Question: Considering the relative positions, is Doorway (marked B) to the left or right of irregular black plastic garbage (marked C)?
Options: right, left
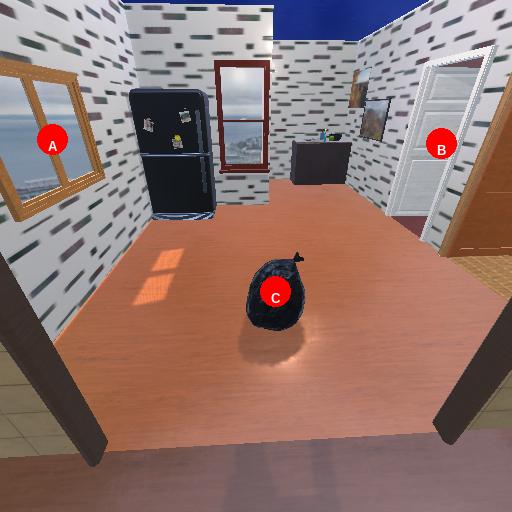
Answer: right